Question: ## Solved
As mentioned below by Aaron, the "Other Option" approach works without issues and feels a lot cleaner. I'll leave the updates and everything in case anyone in the future has a similar problem and the workarounds provide useful somehow.
---
I'm having a weird problem trying to render dynamic components inside an Angular material table with pagination and sort.
Here is a <URL> with the reproduced issue. From what I've researched, it seems to be some sort of change detection issue, although I could be wrong on that since I have no idea why it's happening. If anyone has any ideas on how to fix this issue, or if I'm doing something blatantly wrong, feedback and help would be highly appreciated.
## Current Behavior:
I'm using and inside a material design table to render components dynamically with a few pages of data. Everything looks fine, however when using matSort to sort the data, some of the rows that have dynamic components show the wrong data values, while the rest of the row (non-dynamic) has the correct ones. See screenshots below:
Before sorting:
<URL>
After sorting:
<URL>
console log of component instances (note the correct status field is passed, yet the wrong one is rendered).

## Expected Behavior:
Data and rendered components are shown accurately when I sort. Should match the dataSource.data field.
## Minimal Reproduction of the Problem with Instructions:
Visit the <URL> and run the application. Click the sort header for "Order Status". Notice how the first entry in the table says "Delivered" while the actual dataSource has it as "Cancelled. Also not that the rest of the row is accurate - just the dynamically rendered component is incorrect.
## What I've Tried:
- Tried setting the status with a get() and set() instead of an @Input() and register an ngOnChage, where I call a changeDetectorRef from the component itself, but the issue persisted.- Tried changing the ChangeDetectionStrategy - neither one did anything.- Tried the solutions in the below section as well
## Possible Related Posts I've Looked at Without Luck of Mentioned Solutions
This seems to be the same issue, however it was never answered. I'm hoping providing a Stackblitz will be helpful in getting the same answer. It seems to be some sort of change detection issue according to the poster.
<URL>
Tried explicitly calling the detectChanges() and markForCheck() chanceDetectionRef methods for the componentRefs, the parent component, the actual component that gets dynamically created with no luck.
<URL>
<URL>
## Possible Workaround / More Weird Behavior:
If you sort by Order Status and get the wrong value to be in the first row as before, and then paginate to the next page and back, component shows the correct value. I'm assuming the pagination forces some sort of change detection in the material table, or the templates, or something along those lines, but I have no idea why the sort wouldn't do that. The current work around I have going is to just paginate to the next page and back, however that is by no means an acceptable solution, and I'd really like to understand what I'm doing wrong here, or what a fix for this is.
## Update 1
As per Aaron's additional insight below, I've added an <URL>. I've changed up the data coming in to match across the rows so it's clearer which rows come from where.
Here's a combined screenshot of before and after sorting with 2, 3, and 4, records:
<URL>
I'm currently trying to see if I can force the table to re-render (assuming it's possibly shifting things around), and eventually going to dig through the source code for the table.
## Update 2
One workaround I was able to figure out is to set my dataSource to an empty array after I've saved a copy of it with the 'splice()' in the 'onSortChange()' right before doing my filtering logic, then setting it back to the filtered array. I'm assuming that triggers some sort of update in the material datasource/table which forces a re-render or update. I'll keep trying to figure out if there's a better approach to this, since it seems weird to be doing that, and in my original application I have a filterPredicate which also causes the same issue when filtering/resetting the filter.
## Update 3
Aaaaaand finally after some more research on this, I've come to at least somewhat of a solution that makes sense. After what I said on Update #2, I found this post:
<URL>
which explains why the table wasn't getting the updated dataSource. In my case it was probably a lot harder to figure that out since I was doing a sort/filter, and didn't think it would be directly tied to that. I'll still explore a few more ideas in the next few days, but if neither work, I'll go ahead and mark this as solved after that.
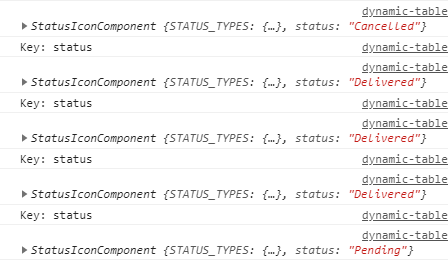
Answer: I'm not 100% sure what is going on, but playing around with it a bit, I don't think the issue is change detection. I started by commenting out everything after the
'cellTemplateRef.clear();' in 'createDynamicComponents()' in the 'dynamic-table.components.ts' file.
Doing this, definitely would see everything in that column disappear.
Then taking the other approach of only commenting out the
'cellTemplateRef.clear()', you'll see your new components get shoved in on top of the old one.
<URL>
Next step was the remove the old component after you added the new one...
After the Object.keys.... loop:
'''
if (cellTemplateRef.length > 1) {
cellTemplateRef.remove(1);
}
'''
No idea why the 'clear()' doesn't do the job, but removing the clear and adding the direct removal of the component instance appears to be a workaround.
Noticing that this solution isn't even sorting properly, here is some more insight into what is going on. Add an @Input() index on your 'StatusIconComponent' and display it in your component. Then in your loop...
'''
cellComponentRef.instance["index"] = i;
'''
After sorting you will see something like this prior to sorting:
<URL>
And then after sort...
<URL>
Notice that the rows are not rendering in the order you are expecting.
With that, I suspect that you don't even have to add/remove components all of time. They may not be re-rendering the entire row, perhaps just moving it.
This still doesn't answer your question, but hopefully provides more insight.
# Other Option
My suspicion is that the order of the ViewChildren on the ng-template in the data cells is not what you would hope. So instead of doing templates in the table, how about creating a 'DynamicCellComponent' that you do all of the component factory magic in.
So your table template would look something like this...
'''
<td mat-cell *matCellDef="let data">
<!-- moving your ngIfs to the component -->
<app-dynamic-cell [columnDef]="column" [data]="data"></app-dynamic-cell>
</td>
'''
Then create a component similar to this (basically moved most of your code over from the table).
'''
@Component({
selector: "app-dynamic-cell",
templateUrl: "./dynamic-cell.component.html",
styleUrls: ["./dynamic-cell.component.css"]
})
export class DynamicCellComponent implements AfterViewInit {
@Input() columnDef: DynamicTableColumn;
@Input() data: any;
@ViewChild("container", { read: ViewContainerRef })
private container: ViewContainerRef;
constructor(private componentFactoryResolver: ComponentFactoryResolver, private cdr: ChangeDetectorRef) {}
isValueDynamicComponent(value: any) {
return !(typeof value === "function");
}
ngAfterViewInit() {
console.log(this.columnDef, this.data);
const viewContainerRef = this.container;
if (viewContainerRef) {
viewContainerRef.clear();
const { type: componentType, inputs: inputsFn } = (this.columnDef
.value as any) as DynamicComponent;
const componentInputs = inputsFn(this.data);
// create the component instance and store a reference to it
const componentFactory = this.componentFactoryResolver.resolveComponentFactory(
componentType
);
const cellComponentRef = viewContainerRef.createComponent<
typeof componentType
>(componentFactory);
// populate any properties of the component
Object.keys(componentInputs).forEach(key => {
cellComponentRef.instance[key] = componentInputs[key];
});
this.cdr.detectChanges();
}
}
}
'''
And then the component html do what you were doing in the cell definition before.
'''
<ng-container *ngIf="!isValueDynamicComponent(columnDef.value)">{{ columnDef.value(data)}}</ng-container>
<ng-container *ngIf="isValueDynamicComponent(columnDef.value)"#container></ng-container>
'''
This way, you are not concerning yourself with the internal workings of the data table, and the order things are rendered etc.